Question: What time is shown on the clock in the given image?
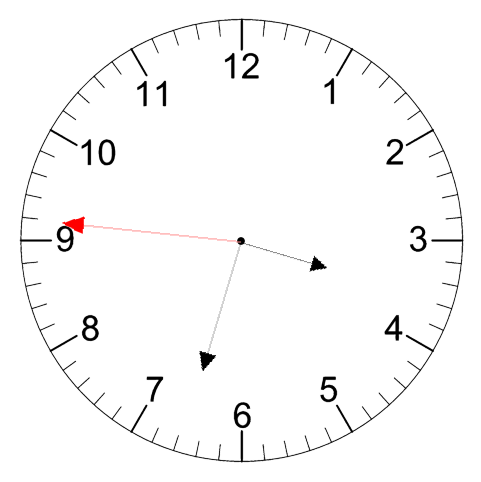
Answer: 03:32:46